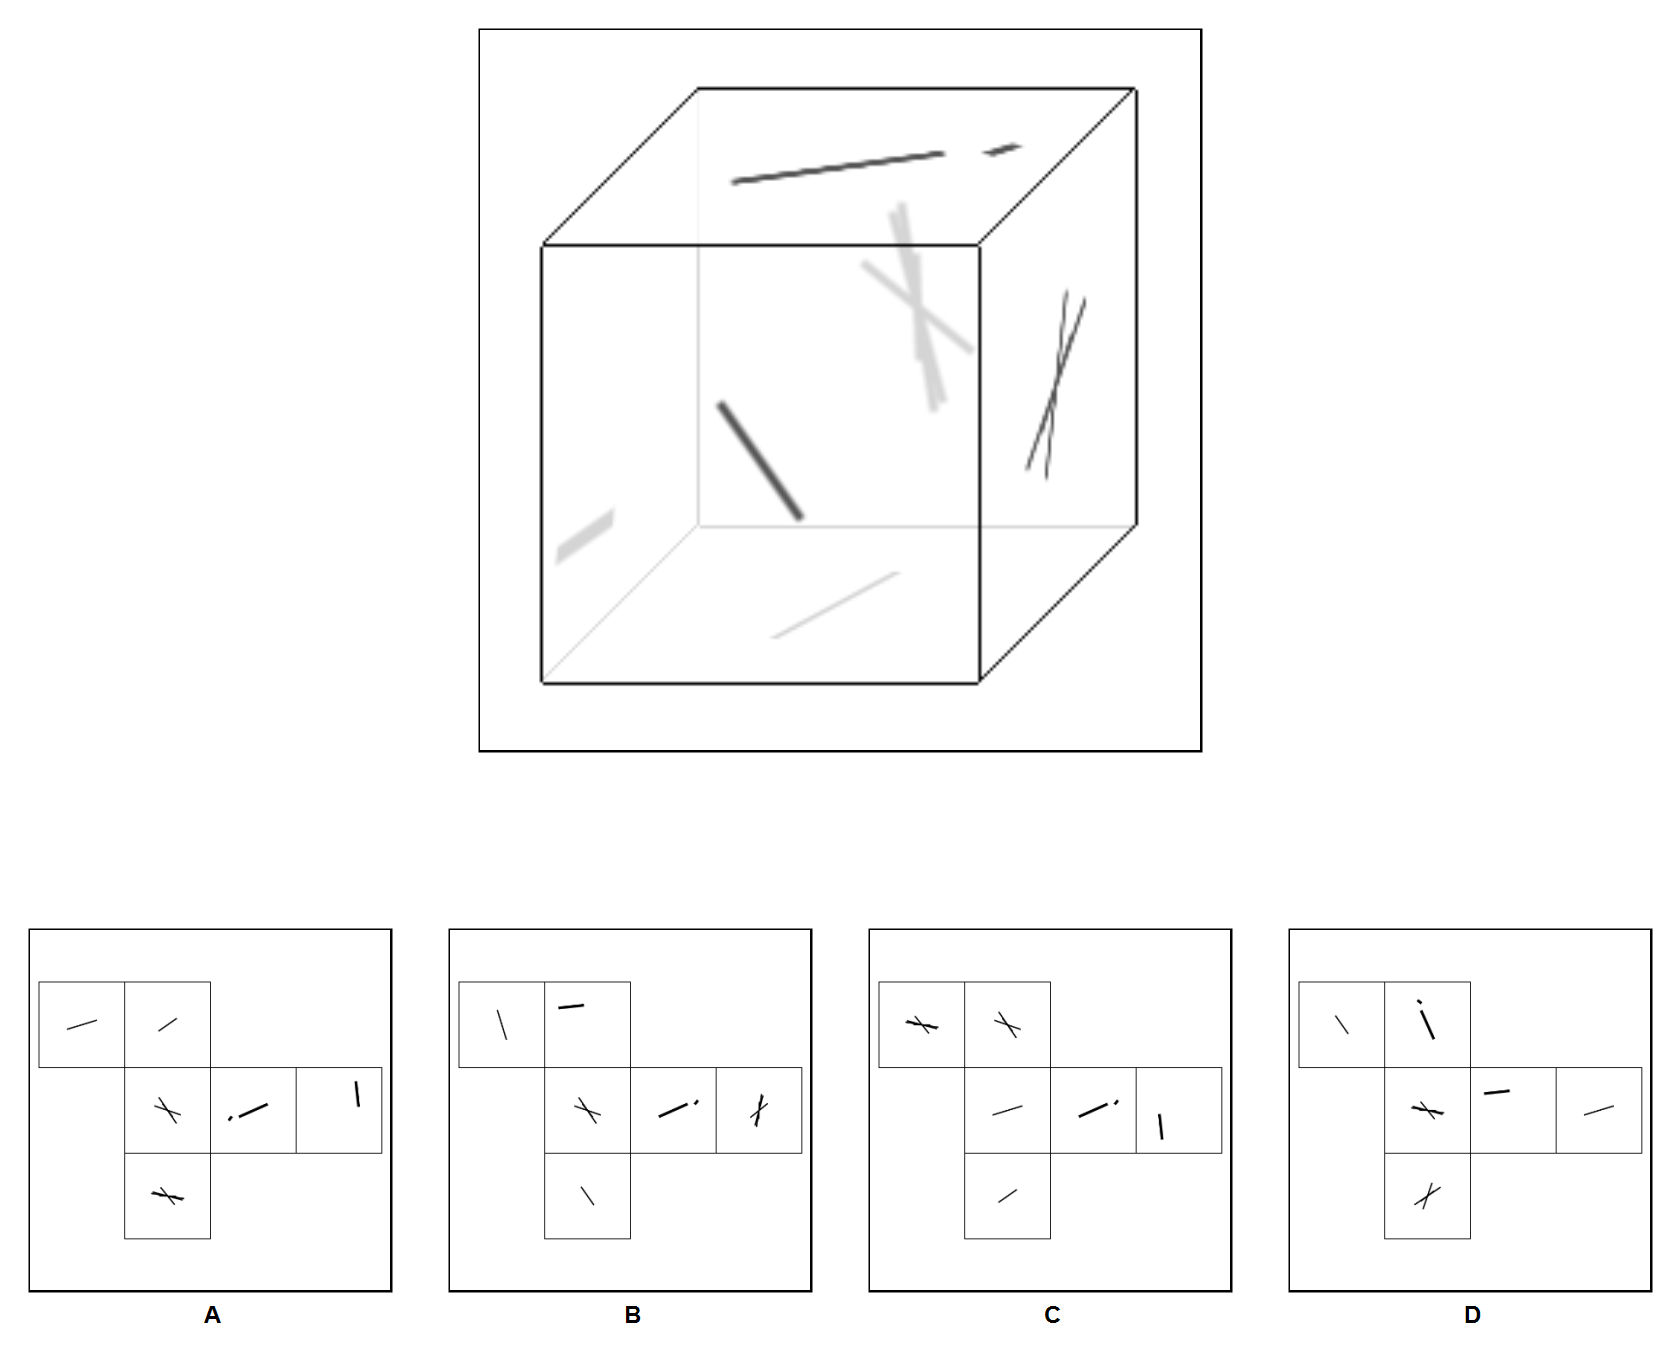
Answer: A